Question: What is the price limit for fwd trends?
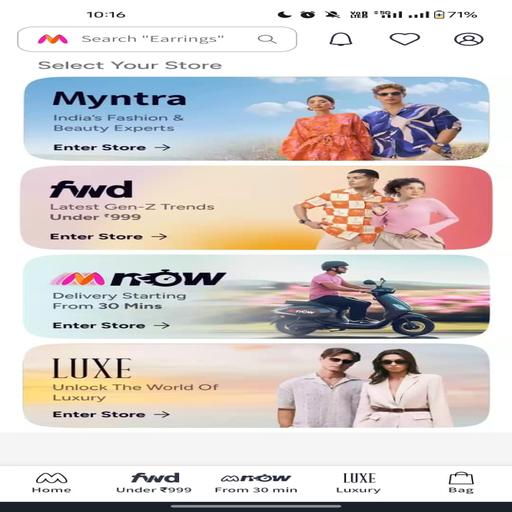
Answer: Under 999